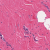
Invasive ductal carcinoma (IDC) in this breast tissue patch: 0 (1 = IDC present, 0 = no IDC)